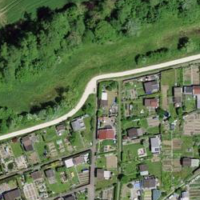
EUNIS habitat code: 53
Species observed at this site:
Certhia brachydactyla
Corvus corone
Turdus philomelos
Dendrocopos major
Prunella modularis
Turdus viscivorus
Aegithalos caudatus
Buteo buteo
Sylvia atricapilla
Spinus spinus
Turdus iliacus
Poecile palustris
Phylloscopus collybita
Erithacus rubecula
Pica pica
Certhia familiaris
Sitta europaea
Phoenicurus ochruros
Columba livia
Falco tinnunculus
Picus viridis
Motacilla cinerea
Cyanistes caeruleus
Anas platyrhynchos
Sturnus vulgaris
Troglodytes troglodytes
Pyrrhula pyrrhula
Streptopelia decaocto
Chloris chloris
Corvus frugilegus
Dipsacus fullonum
Tulipa sylvestris
Ciconia ciconia
Fringilla coelebs
Passer domesticus
Passer montanus
Turdus merula
Columba palumbus
Carduelis carduelis
Fringilla montifringilla
Euonymus europaeus
Parus major
Mergus merganser
Milvus milvus
Turdus pilaris
Milvus migrans
Prunus spinosa
Coccothraustes coccothraustes